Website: crate-barrel
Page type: review-order
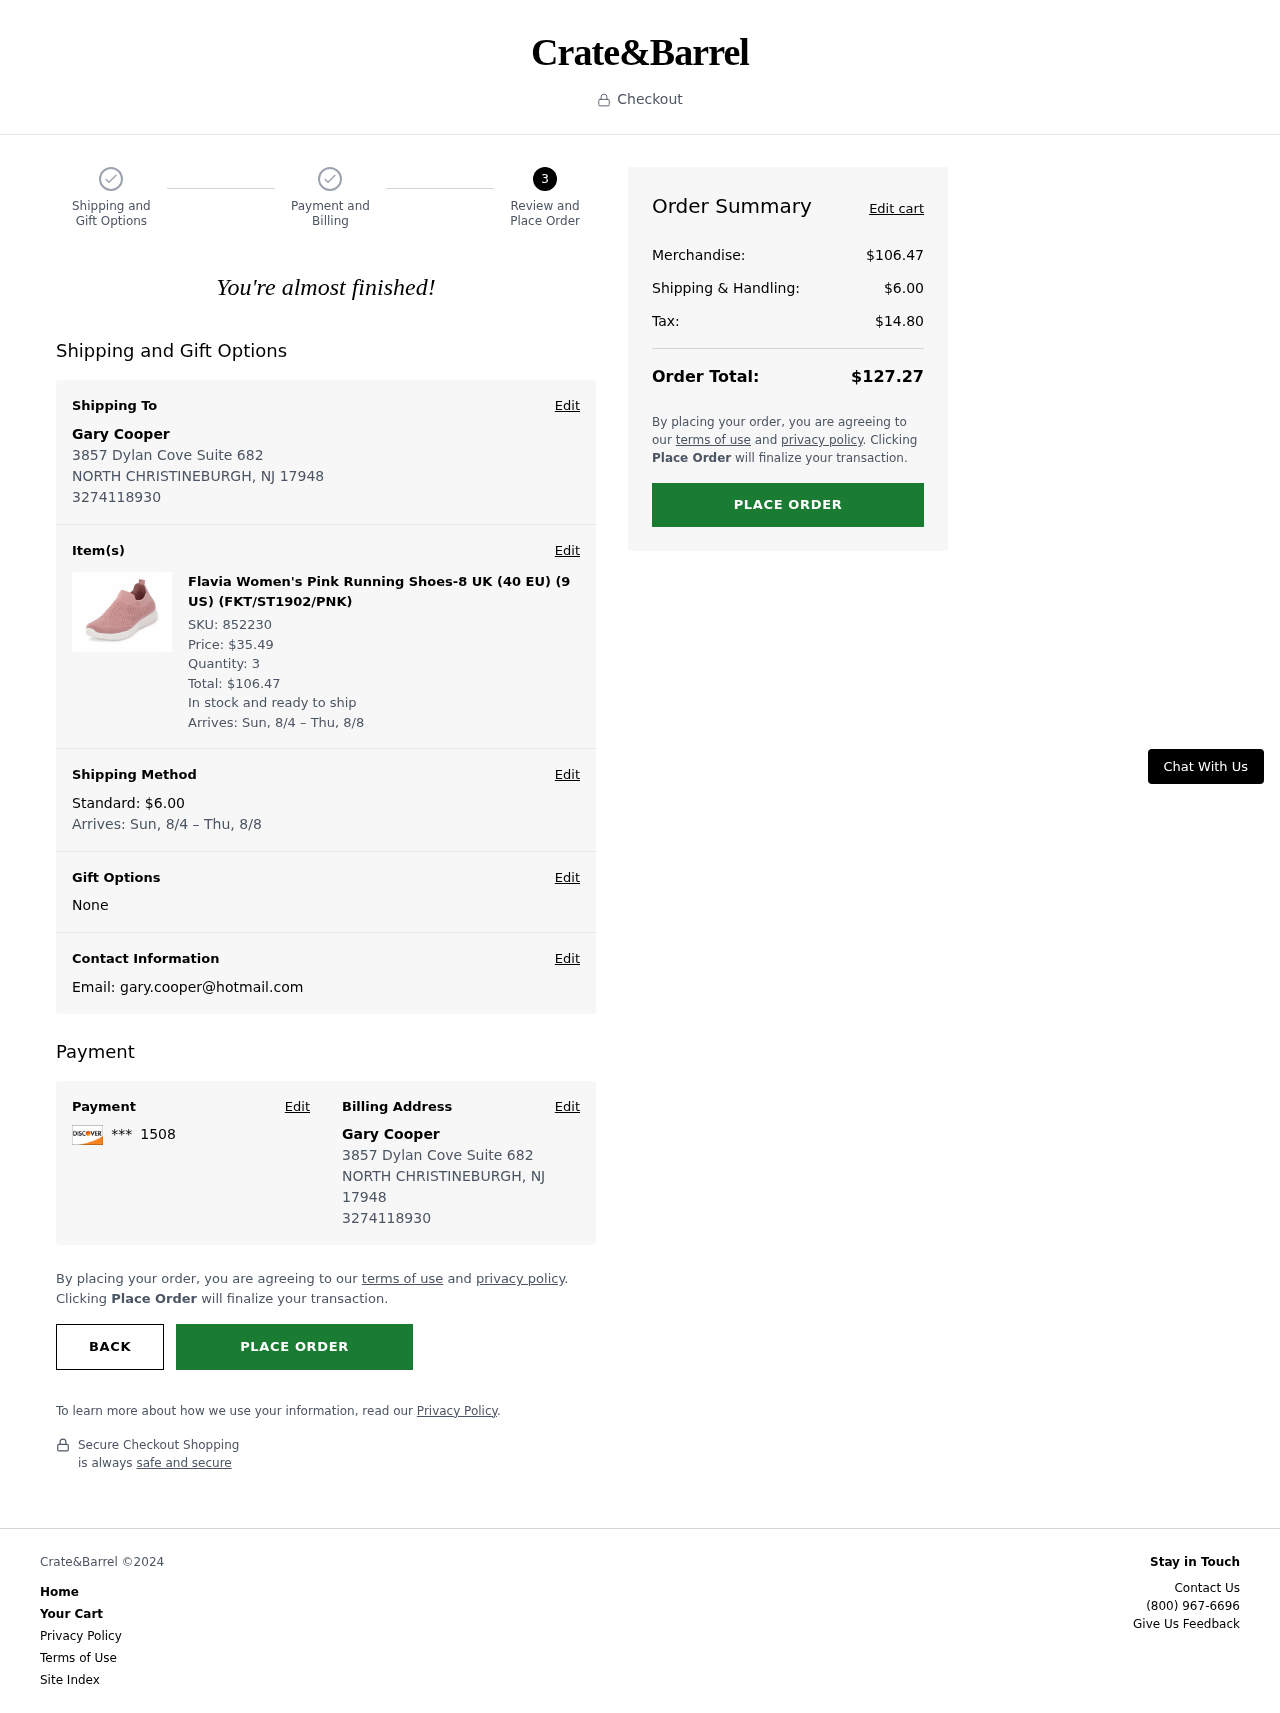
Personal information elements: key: PII_CARD_LAST4
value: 1508
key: PII_CITY
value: NORTH CHRISTINEBURGH
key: PII_EMAIL
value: gary.cooper@hotmail.com
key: PII_FULLNAME
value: Gary Cooper
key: PII_PHONE
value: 3274118930
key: PII_POSTCODE
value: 17948
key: PII_STATE_ABBR
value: NJ
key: PII_STREET
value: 3857 Dylan Cove Suite 682
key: PII_FIRSTNAME
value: Gary
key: PII_LASTNAME
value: Cooper
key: PII_FULLNAME2
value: Gary Cooper
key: PII_FULLNAME3
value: Gary Cooper
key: PII_FIRSTNAME2
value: Gary
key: PII_FIRSTNAME3
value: Gary
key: PII_LASTNAME2
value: Cooper
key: PII_LASTNAME3
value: Cooper
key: PII_FIRSTNAME_DERIVED
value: Gary
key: PII_LASTNAME_DERIVED
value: Cooper
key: PII_FULLNAME_DERIVED
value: Gary Cooper
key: PII_NAME_FULL_DERIVED
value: Gary Cooper
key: PII_CITY2
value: NORTH CHRISTINEBURGH
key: PII_POSTCODE_FULL
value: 17948
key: PII_POSTCODE_NUMERIC
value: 17948
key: PII_PHONE_LINE
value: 8930
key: PII_PHONE_SUFFIX
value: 8930
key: PII_PHONE2
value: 3274118930
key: PII_PHONE3
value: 3274118930
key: PII_PHONE_NUMERIC
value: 3274118930
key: PII_PHONE_LINE_NUMERIC
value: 8930
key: PII_PHONE_SUFFIX_NUMERIC
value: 8930
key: PII_PHONE2_NUMERIC
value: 3274118930
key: PII_PHONE3_NUMERIC
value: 3274118930
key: PII_PHONE_DIGITS
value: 3274118930
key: PII_PHONE_LAST4
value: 8930
Product elements: key: PRODUCT1_NAME
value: Flavia Women's Pink Running Shoes-8 UK (40 EU) (9 US) (FKT/ST1902/PNK)
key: PRODUCT1_PRICE
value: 35.49
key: PRODUCT1_QUANTITY
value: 3
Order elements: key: ORDER_SKU
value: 852230
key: ORDER_ITEM_TOTAL
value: $106.47
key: ORDER_DELIVERY_DATE_ITEM
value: Sun, 8/4 – Thu, 8/8
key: ORDER_SHIPPING_COST
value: $6.00
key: ORDER_DELIVERY_DATE
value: Sun, 8/4 – Thu, 8/8
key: ORDER_SUBTOTAL
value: $106.47
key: ORDER_SHIPPING_COST_SUMMARY
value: $6.00
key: ORDER_TAX
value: $14.80
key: ORDER_TOTAL
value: $127.27